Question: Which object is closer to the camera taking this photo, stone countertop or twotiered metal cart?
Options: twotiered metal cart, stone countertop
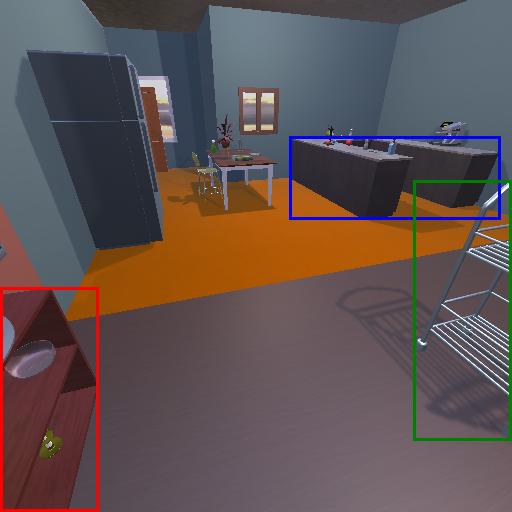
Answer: twotiered metal cart